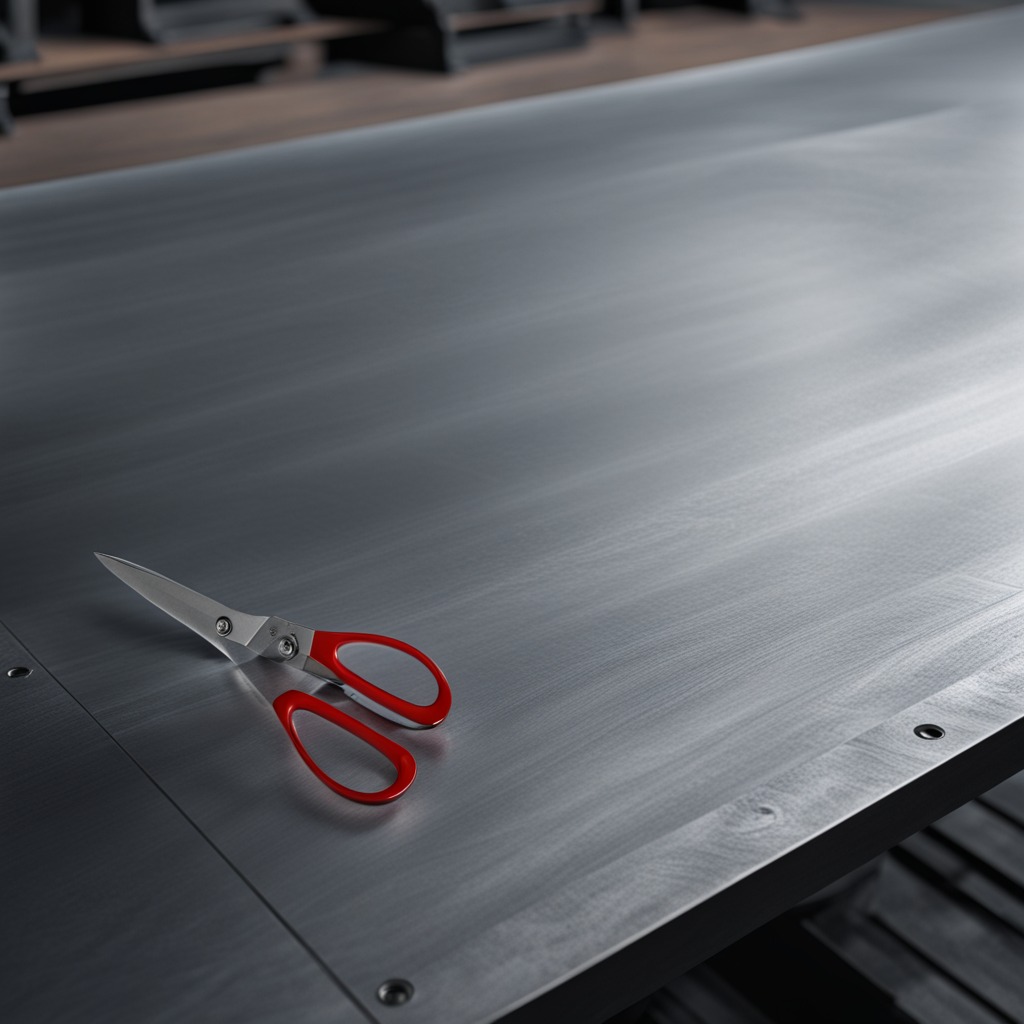
A scissor is lying on a cold steel table in a mining workshop.